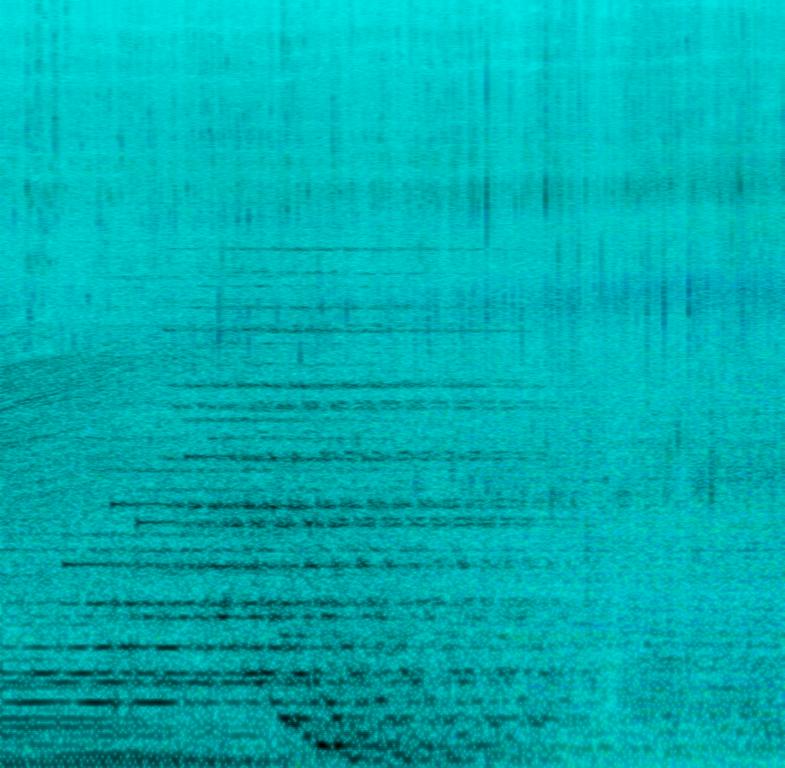
This is a glitch music piece. There is an edited sound effect coming from a computer start-up and shut-down mixed with a water sound effect. It has a bizarre atmosphere to it. It could be used in the soundtrack of a dystopian futuristic movie or a video game.